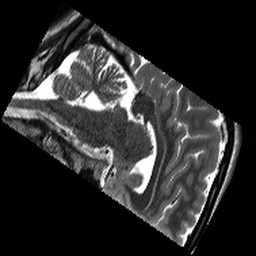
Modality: T2w
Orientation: sagittal
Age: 19
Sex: female
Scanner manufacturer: siemens
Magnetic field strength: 3 T
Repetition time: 13.15 s
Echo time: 0.082 s